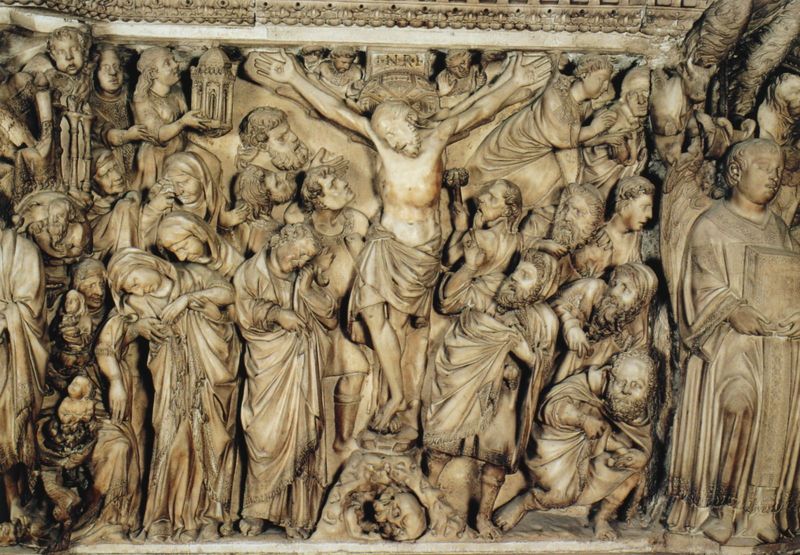
Titel: Kanzel des Doms in Siena
Künstler: Niccolò Pisano
Standort: Siena, Dom (EU - I - Toskana)
Schlagwörter: frauen, menschen, laterne, marmor, männer, tuch, bart, johannes, schädel, stein, tod, trauer, kirche, gewand, kinder, engel, relief, baby, lanze, tafel, nägel, abwenden, buch, kreuz, beten, altar, sims, totenkopf, christus, jesus, kreuzigung, wunden, hammer, kruzifix, mönch, jünger, maria, magdalena, erlösung, elfenbein, pontius pilatus, stele, schächer, inri, traer